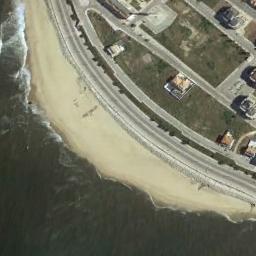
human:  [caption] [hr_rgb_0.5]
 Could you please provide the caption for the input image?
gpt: There are some buildings and roads by the beach .

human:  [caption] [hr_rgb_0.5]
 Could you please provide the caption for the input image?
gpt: The sea was rough by the beach .

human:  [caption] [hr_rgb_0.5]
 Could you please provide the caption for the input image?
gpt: The narrow beach with white sand and some roads on the beach .

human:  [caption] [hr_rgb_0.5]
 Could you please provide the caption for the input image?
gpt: Dark sea water, Pale yellow sand beaches and coastal highways present three parallel arcs .

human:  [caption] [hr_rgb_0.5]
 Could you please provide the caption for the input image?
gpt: There is a road near the beach .